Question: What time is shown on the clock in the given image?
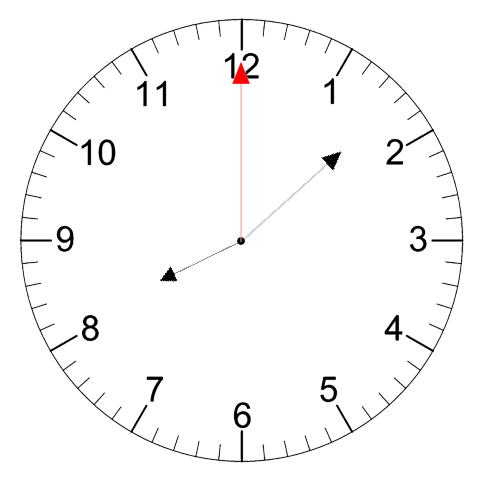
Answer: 08:08:00